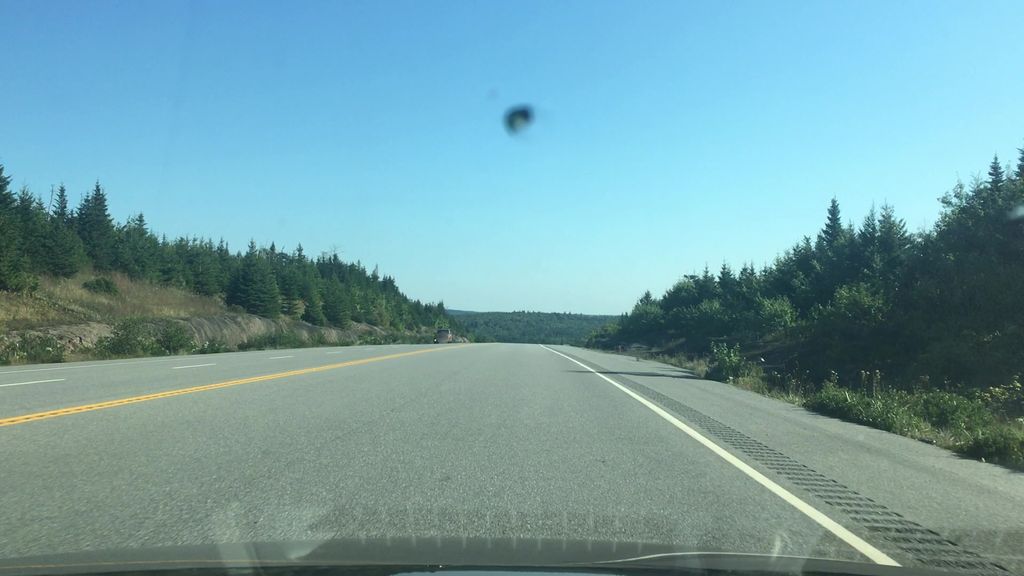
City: halifax